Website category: camera
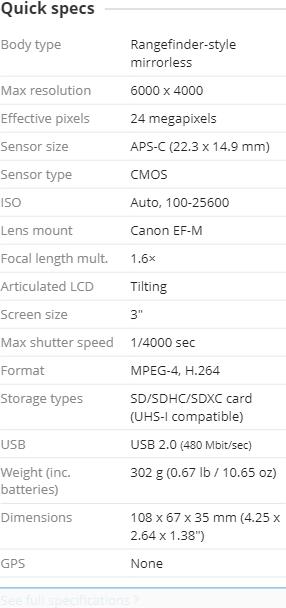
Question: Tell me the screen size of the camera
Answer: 3

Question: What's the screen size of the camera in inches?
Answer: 3

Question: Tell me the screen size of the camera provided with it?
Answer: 3

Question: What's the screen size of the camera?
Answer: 3

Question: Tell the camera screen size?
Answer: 3

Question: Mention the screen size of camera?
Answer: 3

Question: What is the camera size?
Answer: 3

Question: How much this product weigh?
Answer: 302 g (0.67 lb / 10.65 oz )

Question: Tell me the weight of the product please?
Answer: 302 g (0.67 lb / 10.65 oz )

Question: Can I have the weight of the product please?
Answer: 302 g (0.67 lb / 10.65 oz )

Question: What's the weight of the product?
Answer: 302 g (0.67 lb / 10.65 oz )

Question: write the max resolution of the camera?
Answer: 6000 x 4000

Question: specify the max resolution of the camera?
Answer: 6000 x 4000

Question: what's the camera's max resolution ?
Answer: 6000 x 4000

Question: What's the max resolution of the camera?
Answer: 6000 x 4000

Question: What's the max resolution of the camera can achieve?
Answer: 6000 x 4000

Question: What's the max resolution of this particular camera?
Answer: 6000 x 4000

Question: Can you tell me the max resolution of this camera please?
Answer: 6000 x 4000

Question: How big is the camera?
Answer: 108 x 67 x 35 mm (4.25 x 2.64 x 1.38 )

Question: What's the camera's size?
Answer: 108 x 67 x 35 mm (4.25 x 2.64 x 1.38 )

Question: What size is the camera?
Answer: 108 x 67 x 35 mm (4.25 x 2.64 x 1.38 )

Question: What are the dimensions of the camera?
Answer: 108 x 67 x 35 mm (4.25 x 2.64 x 1.38 )

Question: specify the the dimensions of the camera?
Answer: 108 x 67 x 35 mm (4.25 x 2.64 x 1.38 )

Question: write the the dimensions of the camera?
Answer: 108 x 67 x 35 mm (4.25 x 2.64 x 1.38 )

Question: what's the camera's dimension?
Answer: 108 x 67 x 35 mm (4.25 x 2.64 x 1.38 )